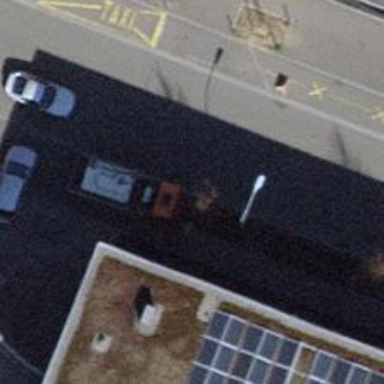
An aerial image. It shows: Bicycle rental facility.